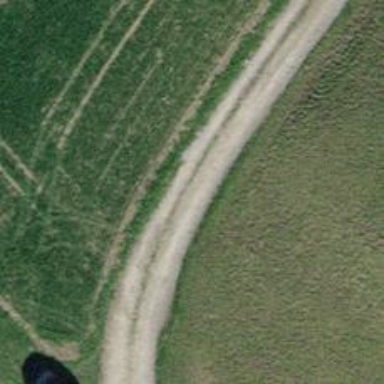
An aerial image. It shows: Compacted track with grade2 level.